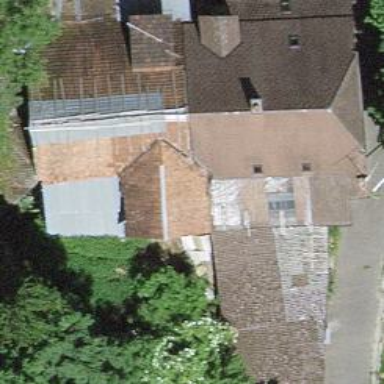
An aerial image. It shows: Farm building.